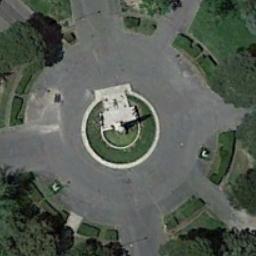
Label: roundabout